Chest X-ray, AP view. Patient: 36 years old, sex F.
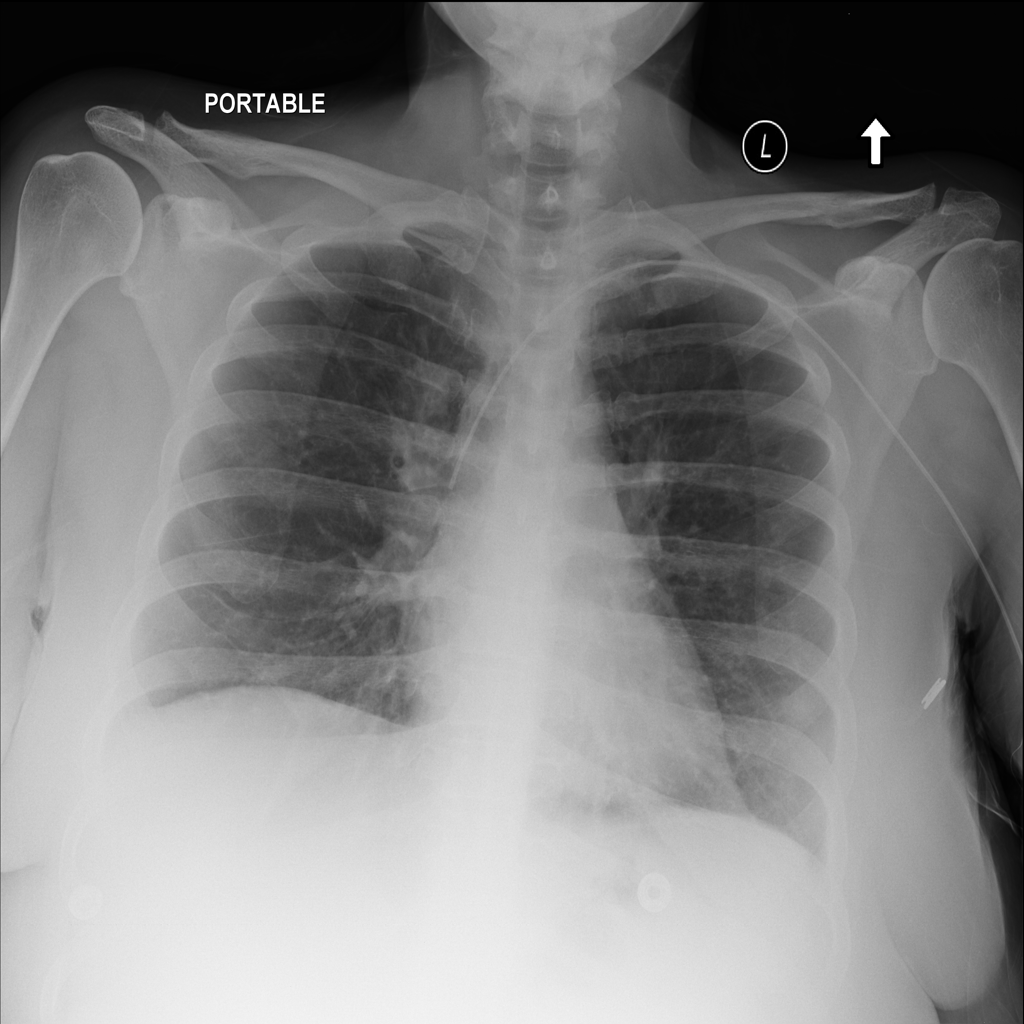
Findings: No Finding